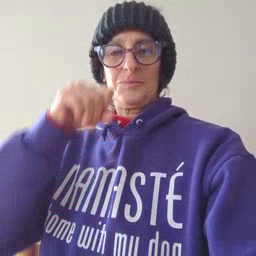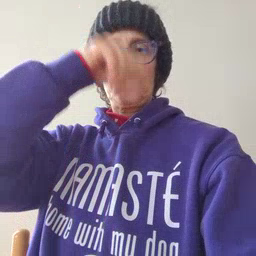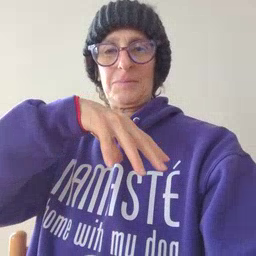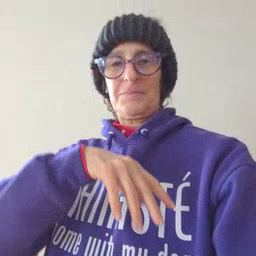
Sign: drop